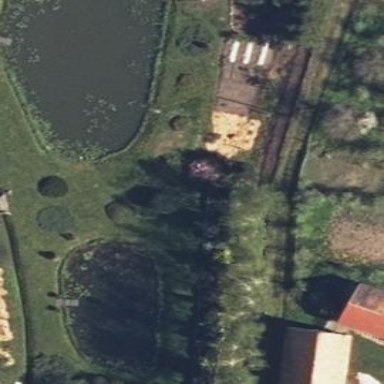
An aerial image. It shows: Peaceful pond surrounded by nature.